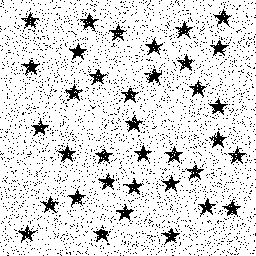
Squares: 0
Triangles: 0
Stars: 36
Total shapes: 36